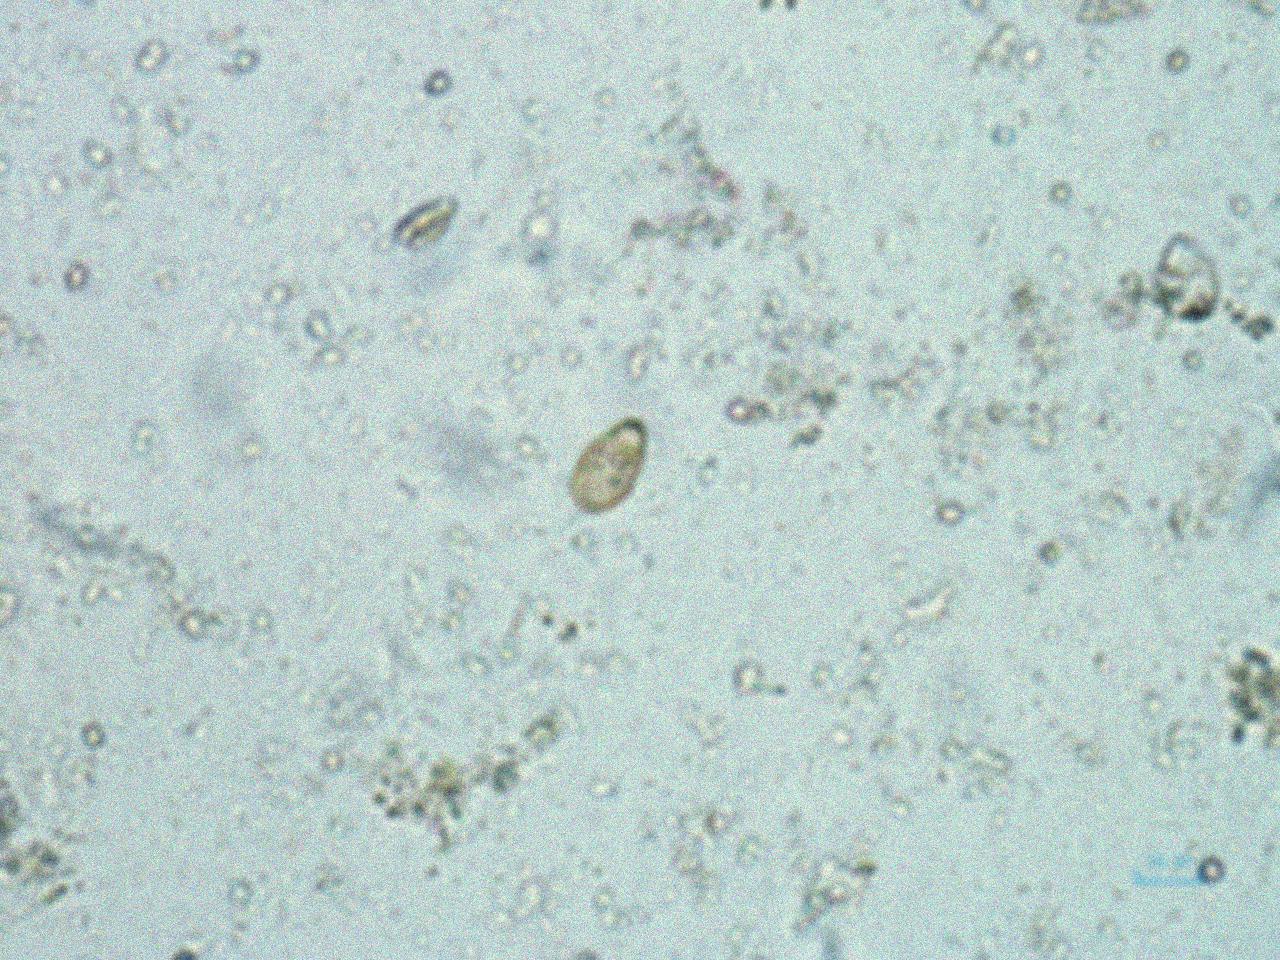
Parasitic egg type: Opisthorchis viverrine